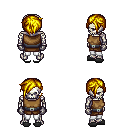
a pixel art fantasy rpg character, male body template, skeleton, leather chest armor, white pants, blonde pixie cut hairstyle, metal gloves, gray slippers, four views (front, back, left, right), 2x2 character sprite sheet, small pixel art, hard edges, no anti-aliasing